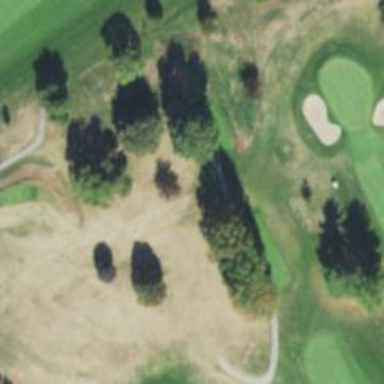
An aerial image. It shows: Golf tee.